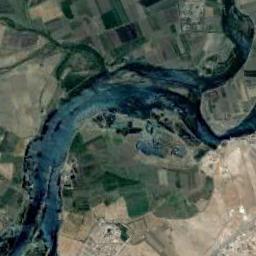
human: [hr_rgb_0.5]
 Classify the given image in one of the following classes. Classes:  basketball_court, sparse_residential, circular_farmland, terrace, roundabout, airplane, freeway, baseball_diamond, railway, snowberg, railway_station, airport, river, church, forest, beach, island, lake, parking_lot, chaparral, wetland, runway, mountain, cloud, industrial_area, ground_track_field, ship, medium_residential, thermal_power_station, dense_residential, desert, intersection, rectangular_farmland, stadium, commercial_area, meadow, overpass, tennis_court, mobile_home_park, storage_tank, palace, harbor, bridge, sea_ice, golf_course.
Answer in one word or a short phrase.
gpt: river